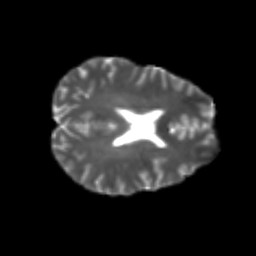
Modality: T2w
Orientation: axial
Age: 25
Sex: female
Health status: healthy
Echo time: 0.074 s